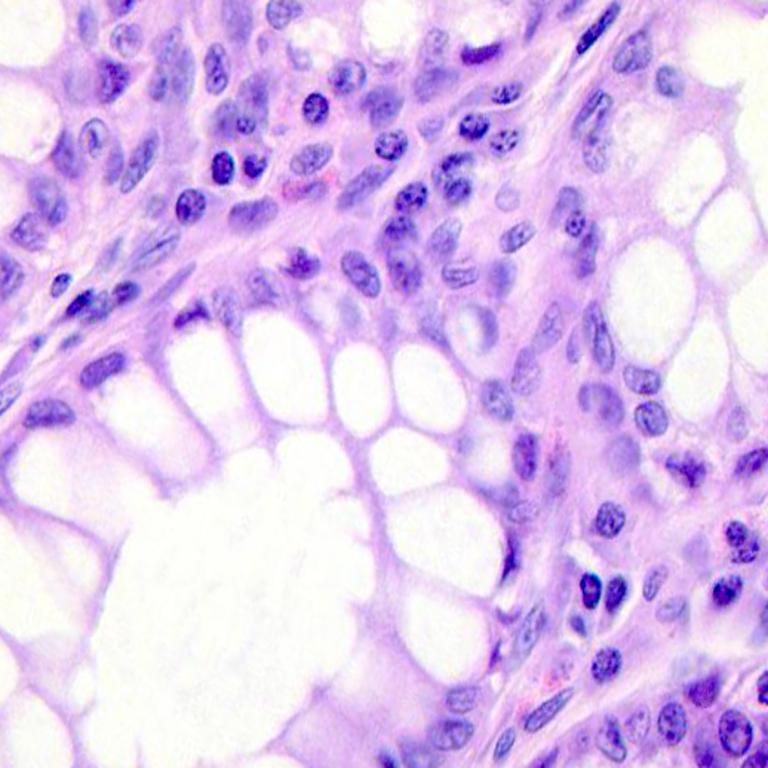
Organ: colon
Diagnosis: benign